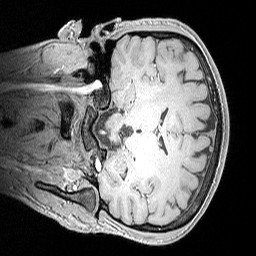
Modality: MP2RAGE
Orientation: coronal
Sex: male
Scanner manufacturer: siemens
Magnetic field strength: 3 T
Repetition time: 5 s
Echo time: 0.00292 s